Field crop: maize
Growth stage: 2
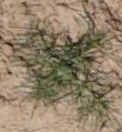
Species: salsola